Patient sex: M
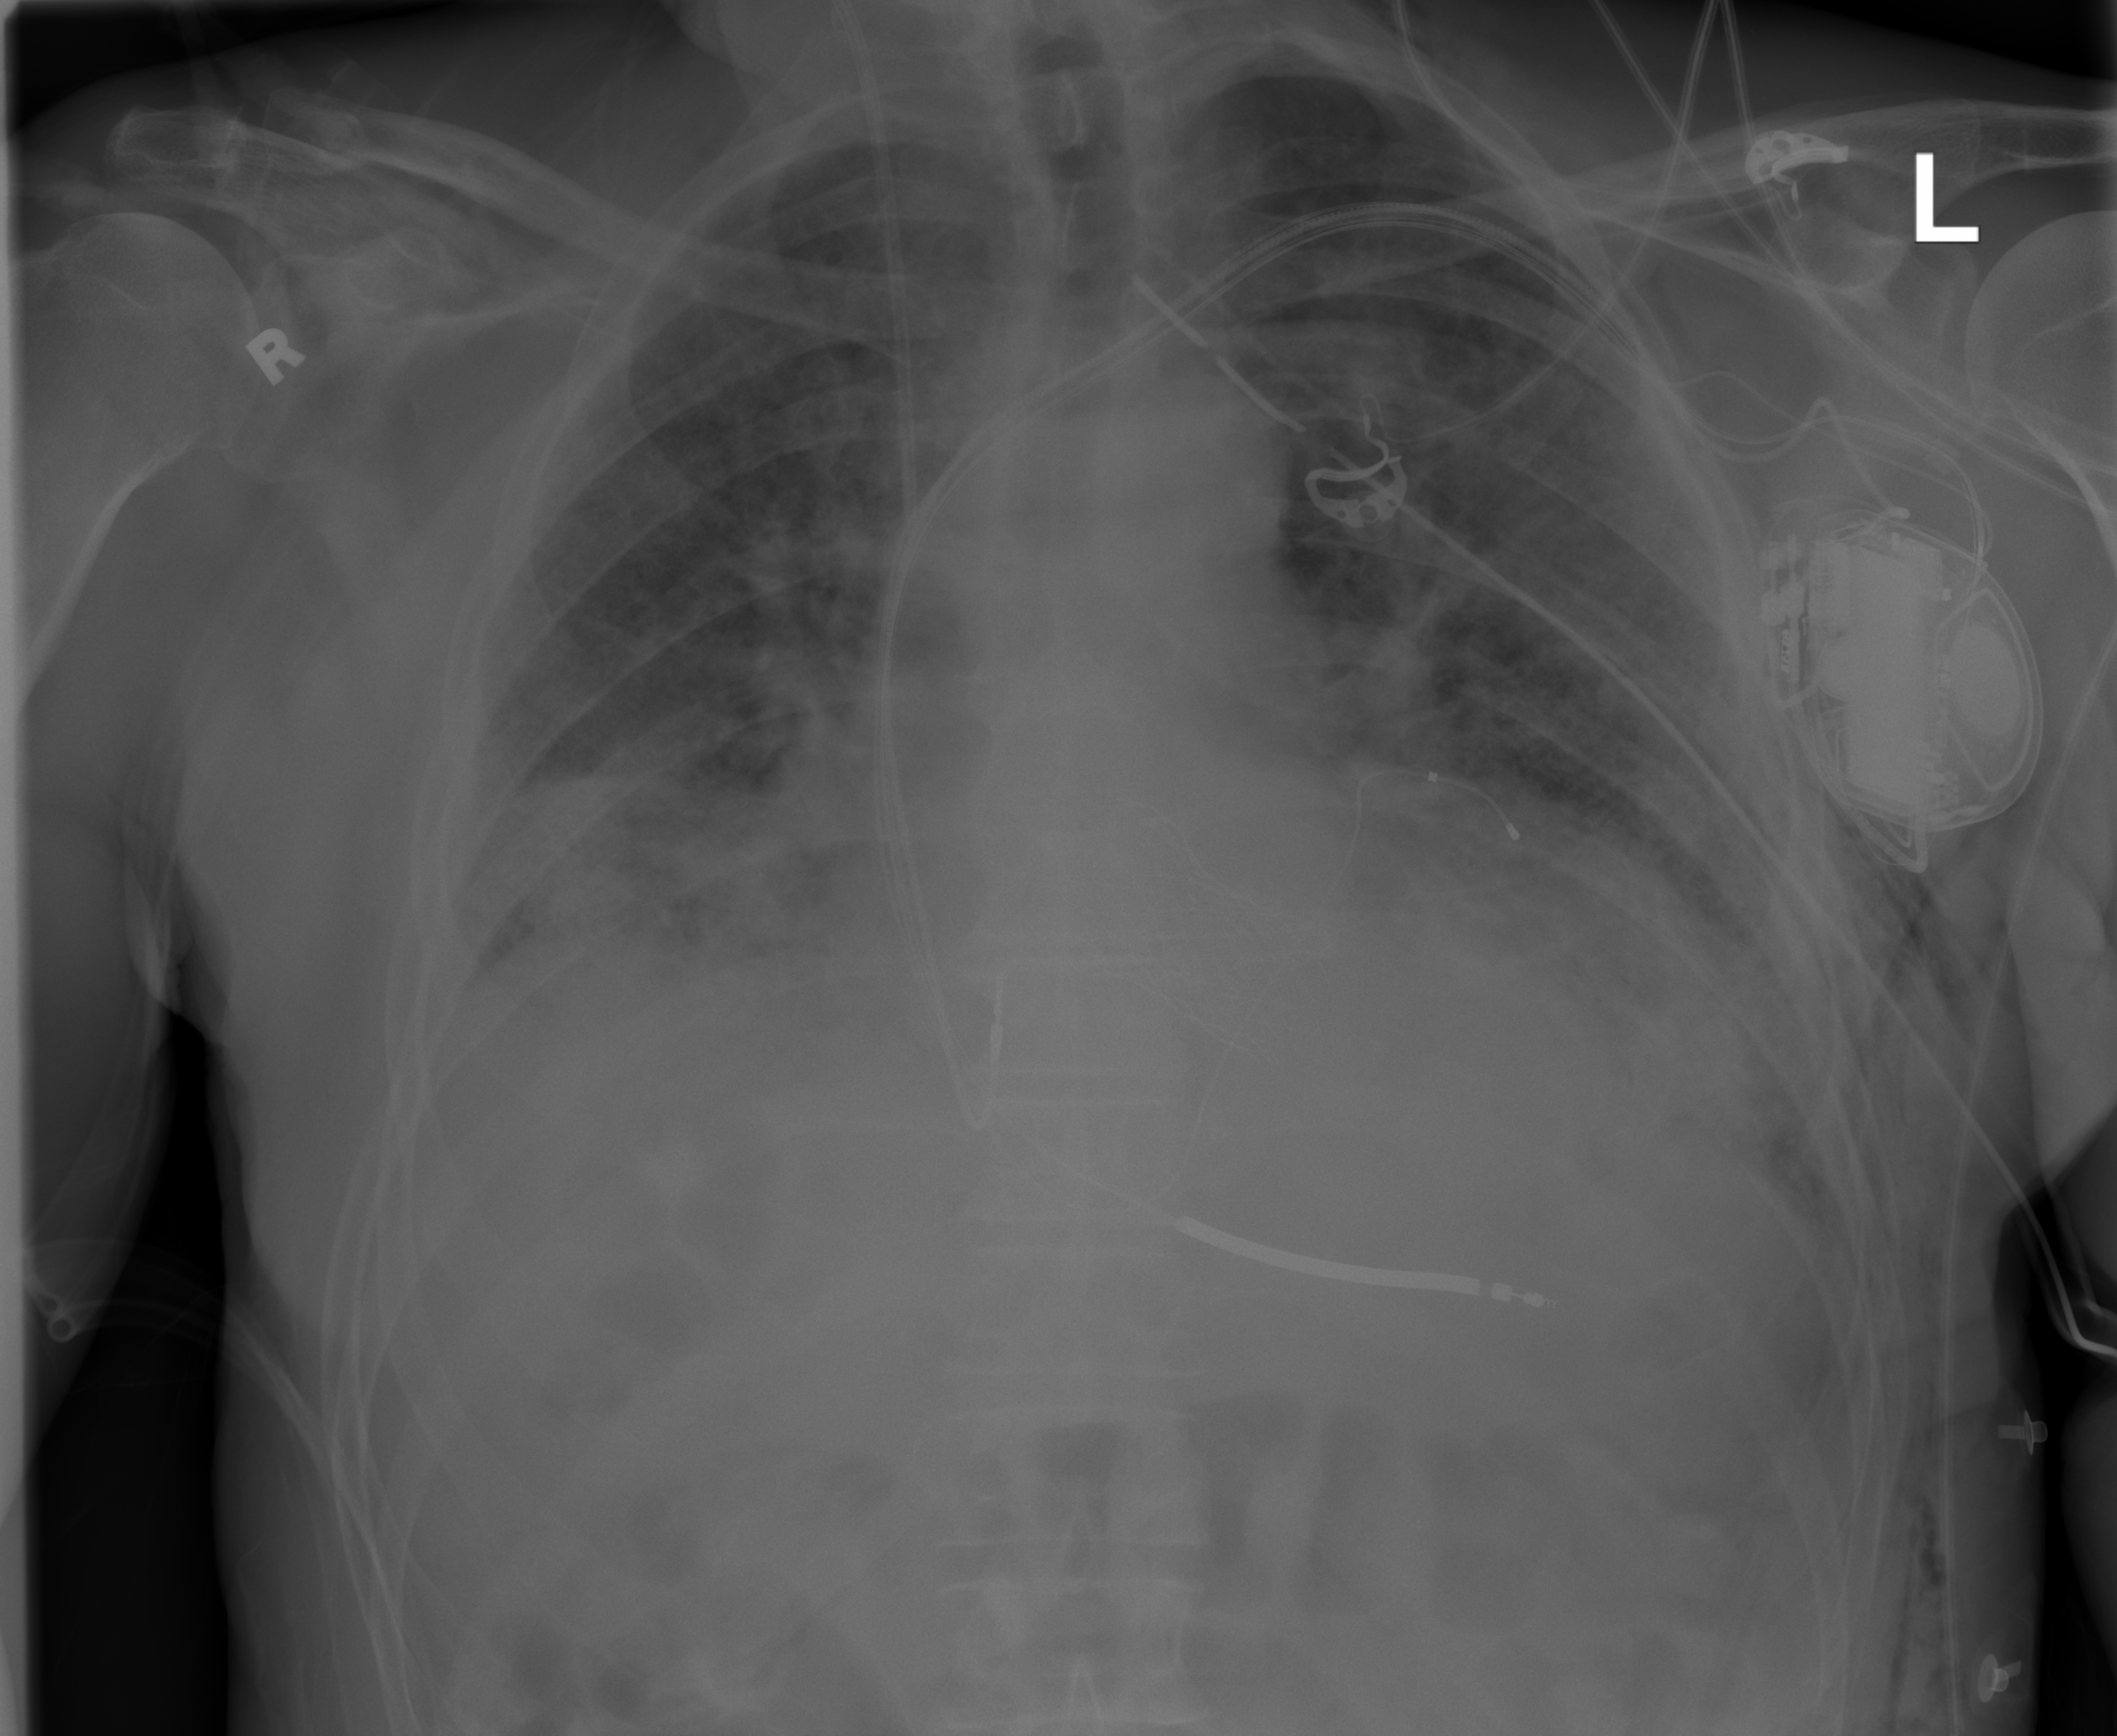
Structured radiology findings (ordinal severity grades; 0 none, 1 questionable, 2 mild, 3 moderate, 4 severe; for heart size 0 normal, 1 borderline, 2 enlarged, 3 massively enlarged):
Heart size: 1
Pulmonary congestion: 0
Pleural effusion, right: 2
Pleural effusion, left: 2
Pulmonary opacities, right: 2
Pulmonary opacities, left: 0
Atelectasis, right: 2
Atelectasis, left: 0